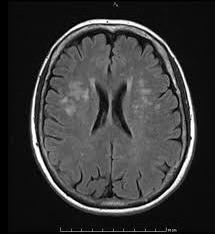
Label: notumor